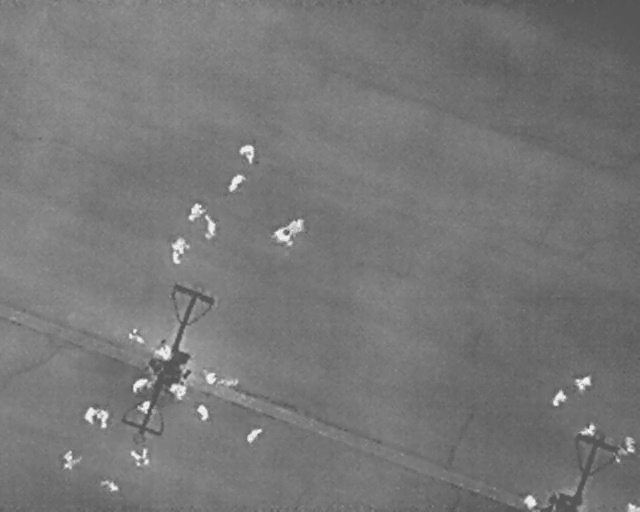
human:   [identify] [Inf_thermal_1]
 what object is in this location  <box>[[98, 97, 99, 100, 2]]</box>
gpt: <ref>1 small person at the bottom right</ref>